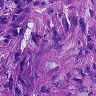
Metastatic tissue present: yes